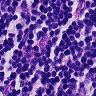
Metastatic tissue present: no